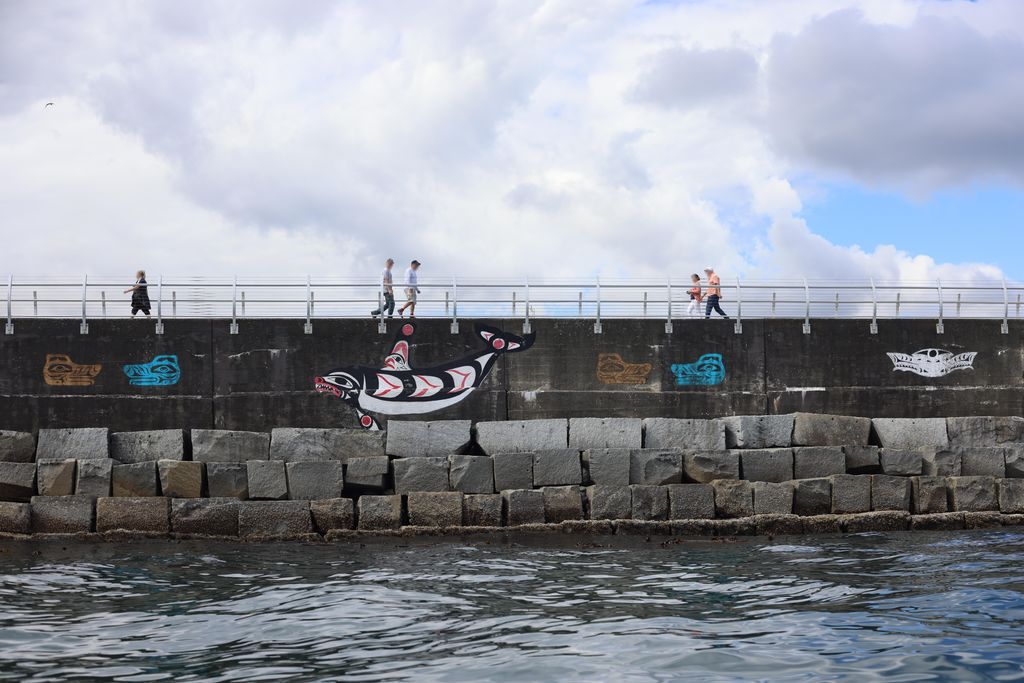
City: victoria